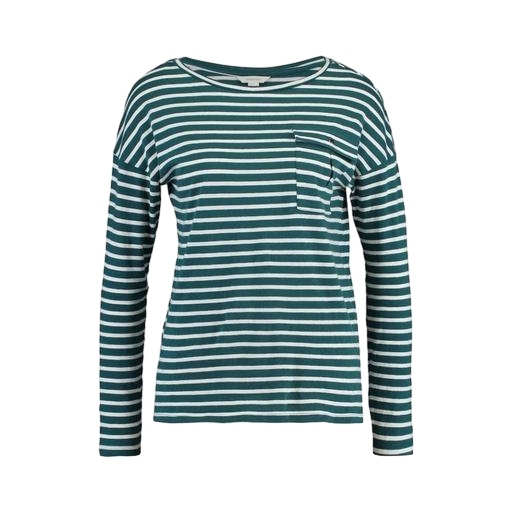
green women's striped long-sleeve t-shirt, green and white long sleeve shirt, blue women's striped long-sleeve t-shirt, white background